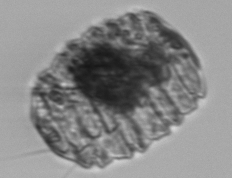
Label: Polykrikos